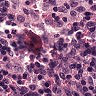
Metastatic tissue present: no